Question: I'm wanting to use the 'grep' in a bash script to find matching lines in a file, highlight the matches with color, and then print out the results in a table using the 'column' command. Something like this:
'''
data='cat file.data | egrep -i --color "$search"'
echo $'
'"col1"$' '"col2"$' '"col3"$' '"col4"$'
'"$data" | column -t -s$' '
'''
The above code does everything as desired, that the color is lost.
---
Here's a simplified example:

As you can see, when I used 'grep' the results were printed on individual lines and in color, but when I save the results to a variable and then print the variable out, the line breaks and colors are gone.
---
Is there any way to do what I'm asking?
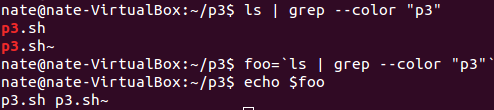
Answer: Use the option '--color=always':
'''
data=$(egrep -i --color=always "$search" file.data)
'''
By default, 'grep' does not produce color unless the output is going directly to a terminal. This is normally a good thing. The option '--color=always' overrides that.
For occasions when you don't want color, use '--color=never'.